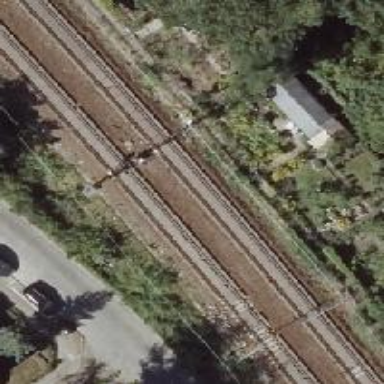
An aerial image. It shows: Railway signal.